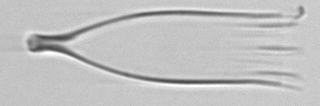
Label: Favella